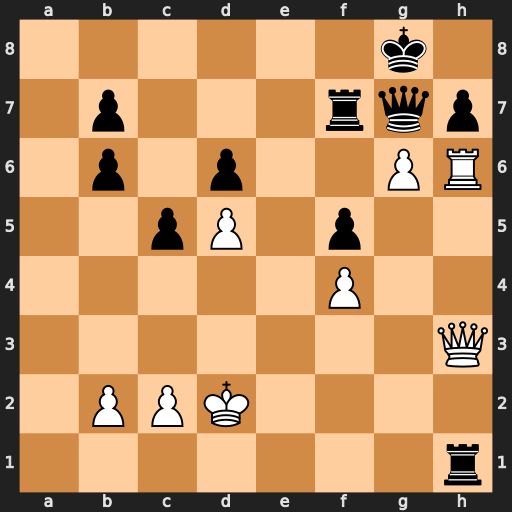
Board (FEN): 6k1/1p3rqp/1p1p2PR/2pP1p2/5P2/7Q/1PPK4/7r
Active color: w
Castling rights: -
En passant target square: -
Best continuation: gxf7+ Kf8 Qxh1